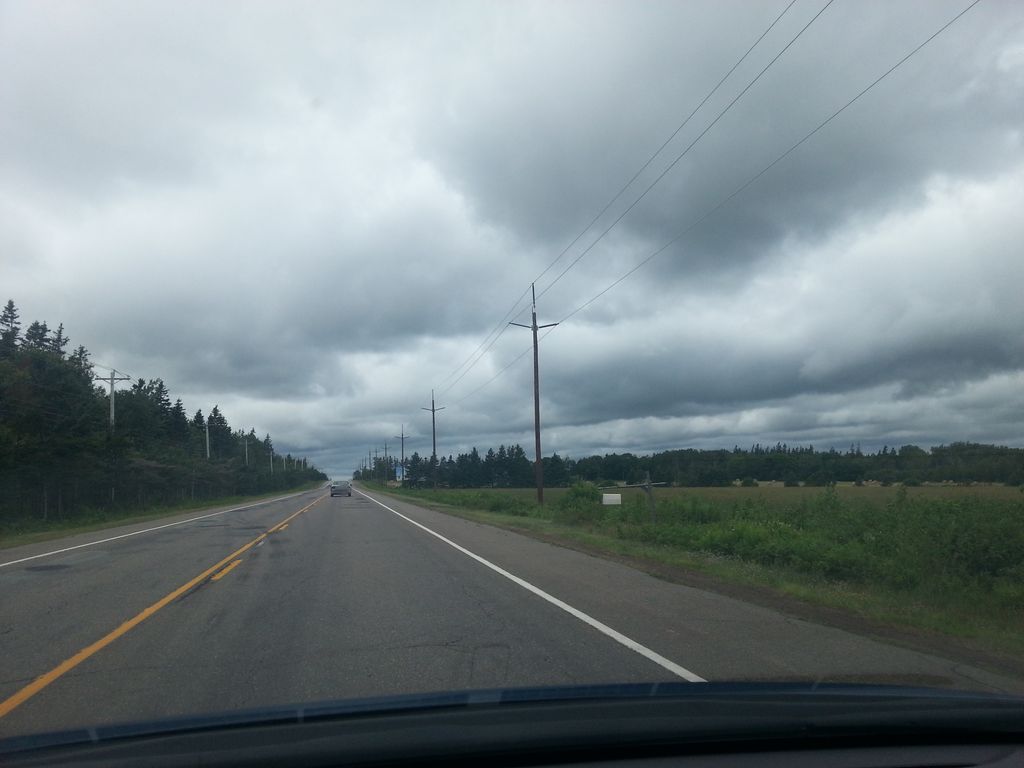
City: charlottetown